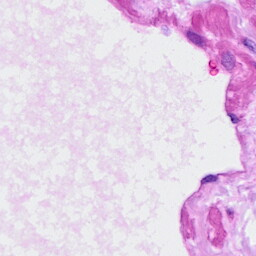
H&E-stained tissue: Ovarian